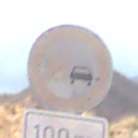
Verkehrszeichen: UeberholverbotKraftfahrzeuge
Zusatzzeichen unten: Entfernungsangaben1
Umgebung: Outdoor, Nature
Tageszeit: Midday
Wetter: Clear
Licht: Natural
Jahreszeit: NotSpecified
Kontrast: HighContrast